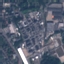
Land use / land cover class: Industrial